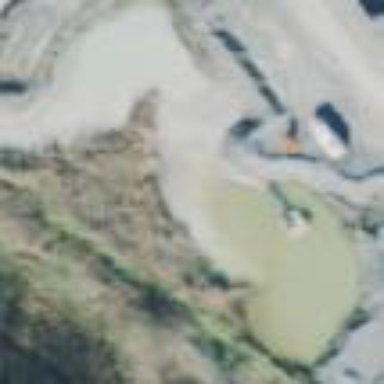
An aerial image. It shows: Detention basin used for land water management.